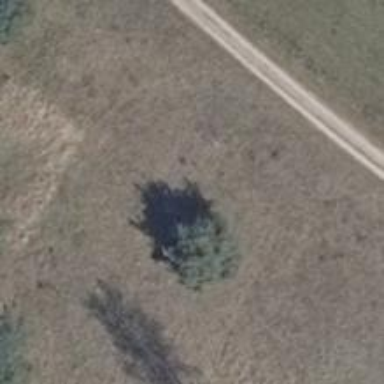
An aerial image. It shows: Beautiful tree in nature.